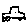
Label: car